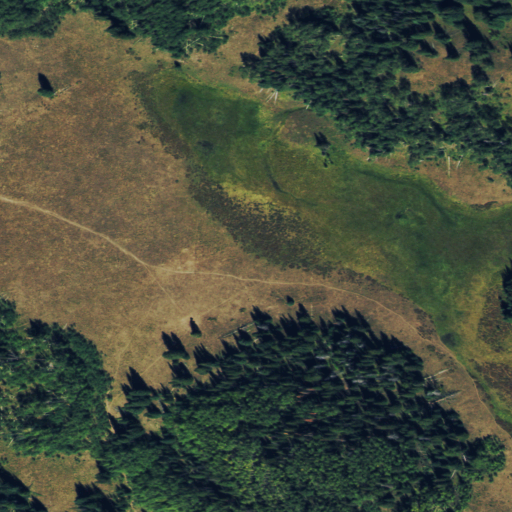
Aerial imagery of plain(s) in Colorado named Wild Cow Park containing shrub, deciduous forest, evergreen forest, herbaceous wetlands, mixed forest, and woody wetlands